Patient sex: F
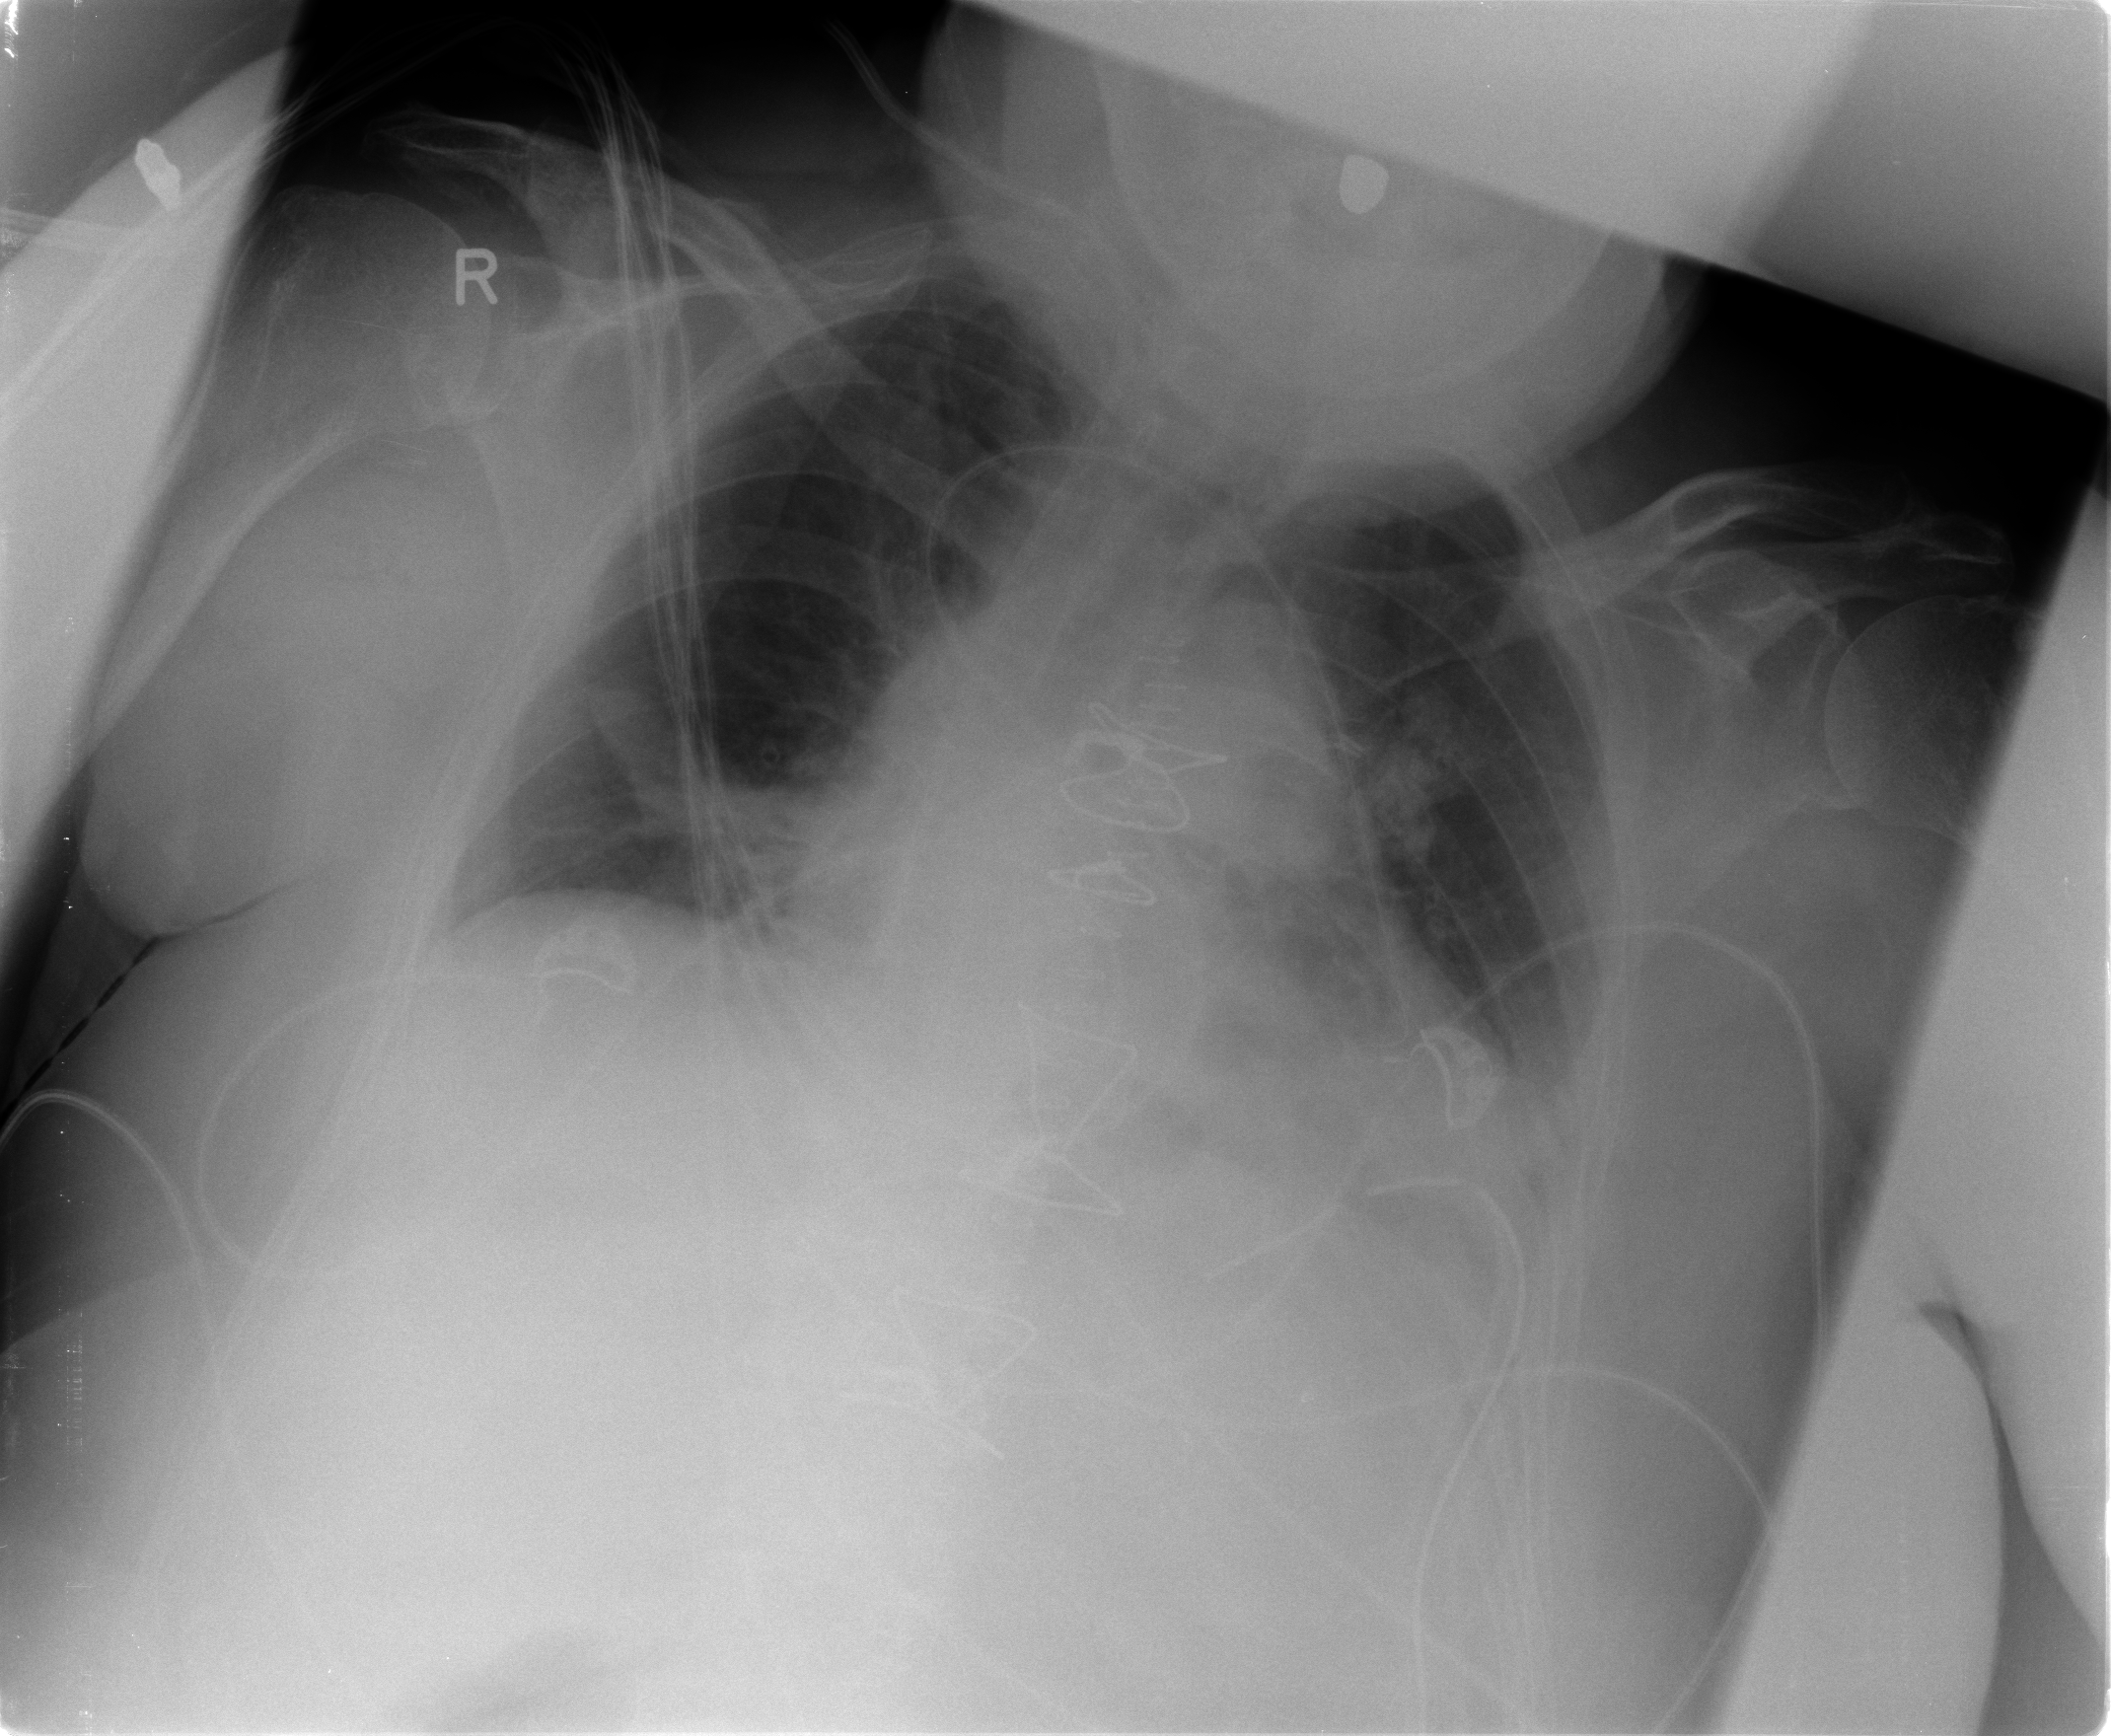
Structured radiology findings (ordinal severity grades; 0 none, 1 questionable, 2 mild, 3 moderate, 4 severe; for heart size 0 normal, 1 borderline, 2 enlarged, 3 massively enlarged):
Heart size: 2
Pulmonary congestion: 0
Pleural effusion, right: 0
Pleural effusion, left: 2
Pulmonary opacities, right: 2
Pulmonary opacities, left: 0
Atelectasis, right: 2
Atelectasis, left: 2